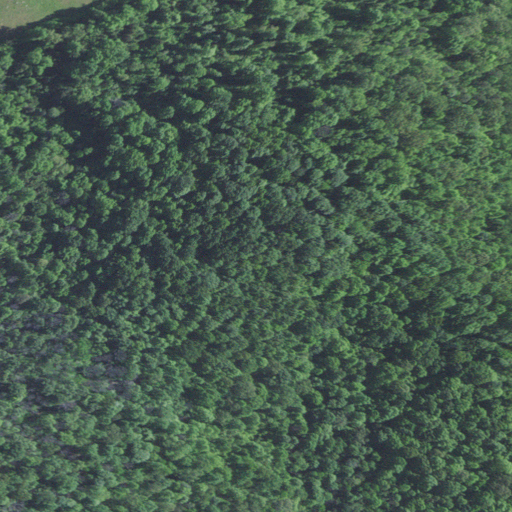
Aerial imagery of mountain in Kentucky named Darky Knob containing deciduous forest, mixed forest, and pasture